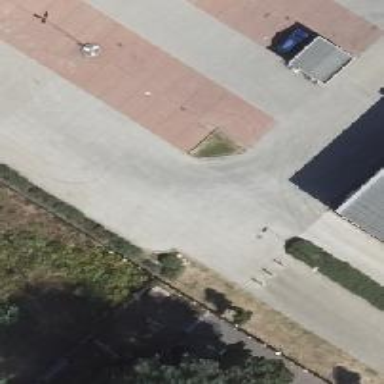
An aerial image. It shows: Parking area with surface.